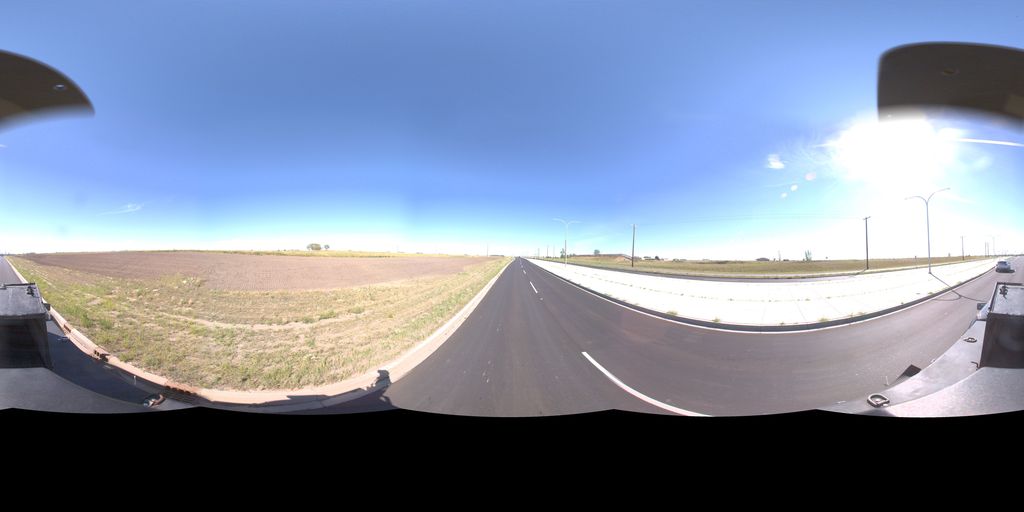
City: saskatoon